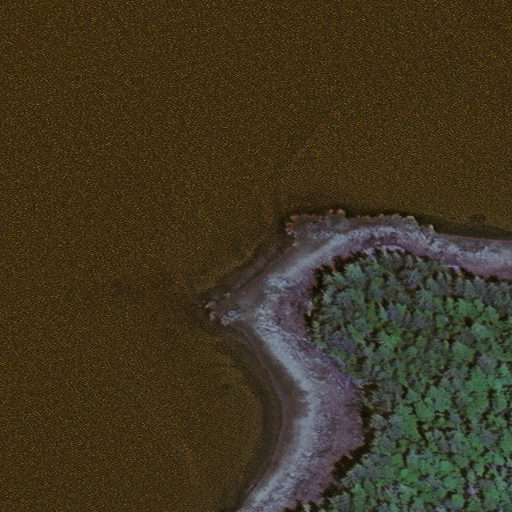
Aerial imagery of cape in Alaska named Low Point containing only unknown